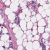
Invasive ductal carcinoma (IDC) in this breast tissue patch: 1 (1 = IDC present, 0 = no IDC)